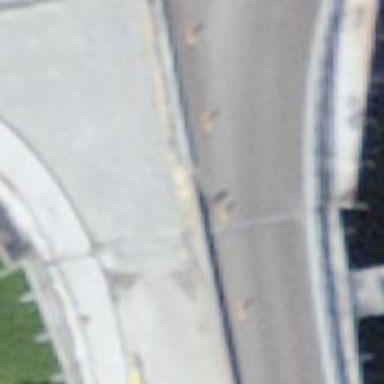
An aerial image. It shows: Bridge on primary highway with cycle lane on the left.